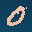
Label: 0